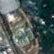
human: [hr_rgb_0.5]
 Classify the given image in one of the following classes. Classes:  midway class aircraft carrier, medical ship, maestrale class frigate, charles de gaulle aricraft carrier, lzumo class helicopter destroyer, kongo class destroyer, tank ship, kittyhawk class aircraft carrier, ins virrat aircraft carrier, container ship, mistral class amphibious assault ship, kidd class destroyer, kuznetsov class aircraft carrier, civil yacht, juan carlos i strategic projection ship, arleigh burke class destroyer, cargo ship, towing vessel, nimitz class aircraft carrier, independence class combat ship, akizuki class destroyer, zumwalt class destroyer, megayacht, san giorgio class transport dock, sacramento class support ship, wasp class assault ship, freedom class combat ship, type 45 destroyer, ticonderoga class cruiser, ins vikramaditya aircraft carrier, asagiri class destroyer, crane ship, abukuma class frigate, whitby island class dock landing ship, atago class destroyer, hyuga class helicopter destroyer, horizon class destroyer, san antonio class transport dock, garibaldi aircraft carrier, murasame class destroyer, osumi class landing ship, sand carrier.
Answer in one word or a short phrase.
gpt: Towing vessel